Question: I want to display text in column header of ssrs 2010 like below image.
i am able to display text vertically but it will display text top to bottom.

I am using visual studio 2010 and local report (RDLC file).
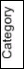
Answer: Version 2008 and earlier don't have this feature, see <URL>.
For SSRS 2008-R2 you should be able to do this, from <URL>:
>
1. Create a new report or open an existing report.
2. If the Properties pane is not open, click the View tab and select the Properties check box.
3. Click the text box for which you want to change text orientation.
4. Locate the WritingMode property in the Properties pane and in the drop-down list select the text orientation to apply to the text box. Note: When the properties in the Properties pane are organized into categories, WritingMode is in the Localization category.
5. In the list box, select Horizontal, Vertical, or Rotate270.
The 'Rotate270' value is the option you're looking for.